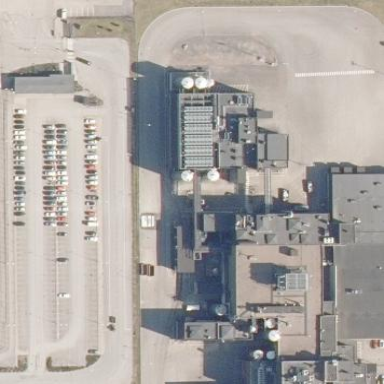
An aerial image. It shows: Industrial building with works.